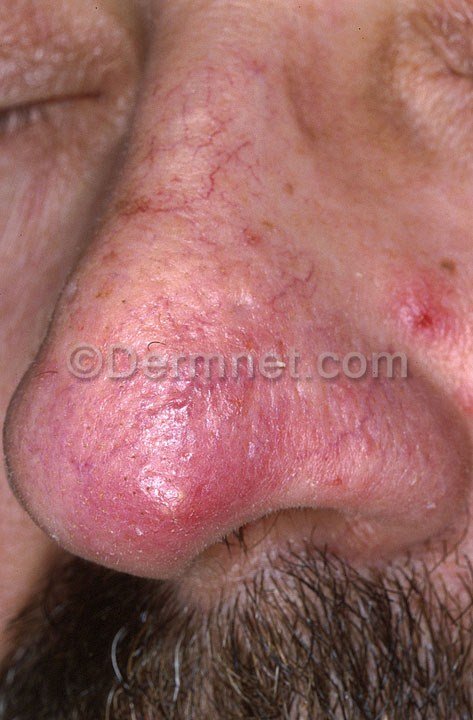
Disease: Acne and Rosacea Photos